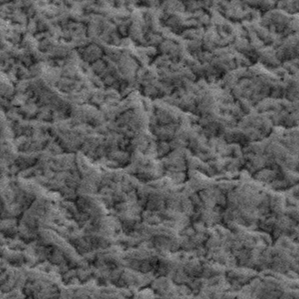
Label: frost